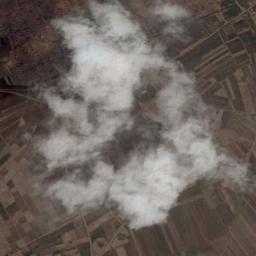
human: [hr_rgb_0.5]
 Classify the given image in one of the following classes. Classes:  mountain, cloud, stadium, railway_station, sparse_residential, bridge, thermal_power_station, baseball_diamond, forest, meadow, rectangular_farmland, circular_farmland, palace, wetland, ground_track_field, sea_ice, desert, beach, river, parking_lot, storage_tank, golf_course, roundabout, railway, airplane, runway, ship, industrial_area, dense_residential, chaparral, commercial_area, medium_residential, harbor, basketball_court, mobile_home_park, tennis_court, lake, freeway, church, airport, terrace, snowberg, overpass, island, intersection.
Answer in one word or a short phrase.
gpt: cloud